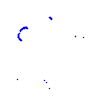
Particle: kaon